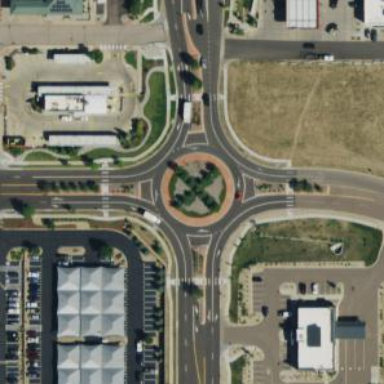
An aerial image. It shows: Unclassified road with asphalt surface leading to roundabout.